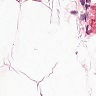
Metastatic tissue present: no